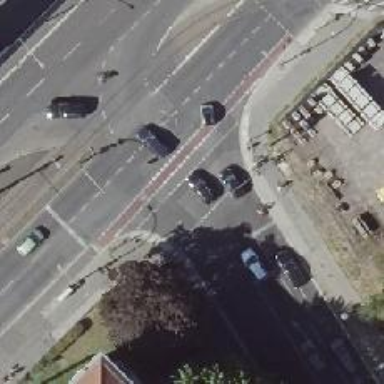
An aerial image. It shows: Crossing with traffic signals.